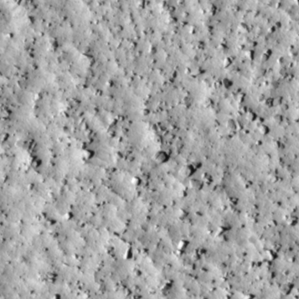
Label: non_frost